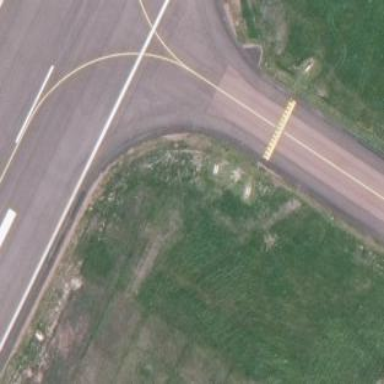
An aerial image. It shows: Area designated as taxiway at the airport.